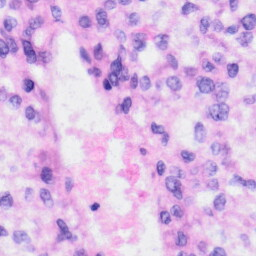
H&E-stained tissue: Liver